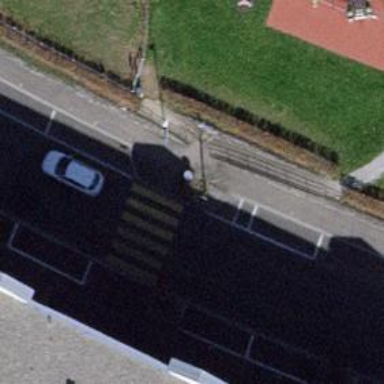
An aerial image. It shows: Uncontrolled road crossing.